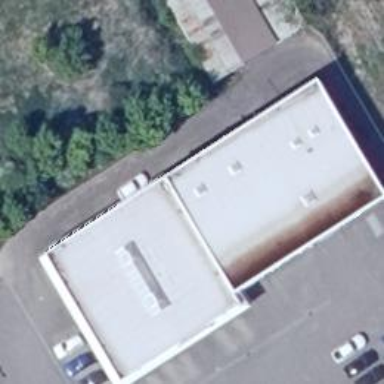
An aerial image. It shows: Building housing car shop.